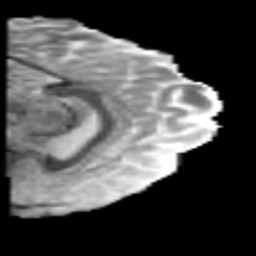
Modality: MD
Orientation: sagittal
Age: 22
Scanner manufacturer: philips
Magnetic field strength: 3 T
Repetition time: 8.6 s
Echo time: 0.127 s